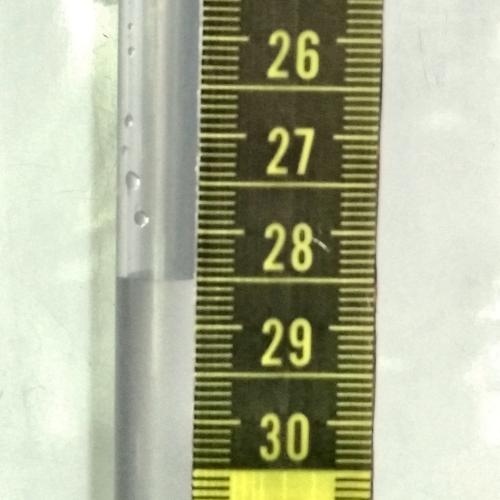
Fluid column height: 28.5 cm